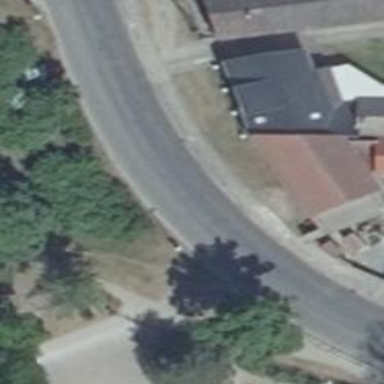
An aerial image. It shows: Secondary road with asphalt surface.